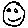
Label: smiley face